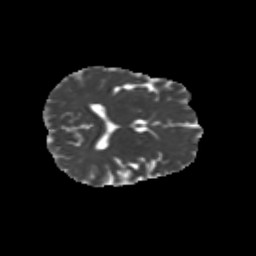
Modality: MD
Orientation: axial
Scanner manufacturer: siemens
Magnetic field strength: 3 T
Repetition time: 9.2 s
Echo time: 0.084 s